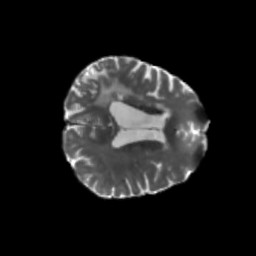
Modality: T2w
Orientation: axial
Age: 68
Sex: female
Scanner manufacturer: siemens
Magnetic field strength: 3 T
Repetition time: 5.25 s
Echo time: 0.08 s